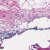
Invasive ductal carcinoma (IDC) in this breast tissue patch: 0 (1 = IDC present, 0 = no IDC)